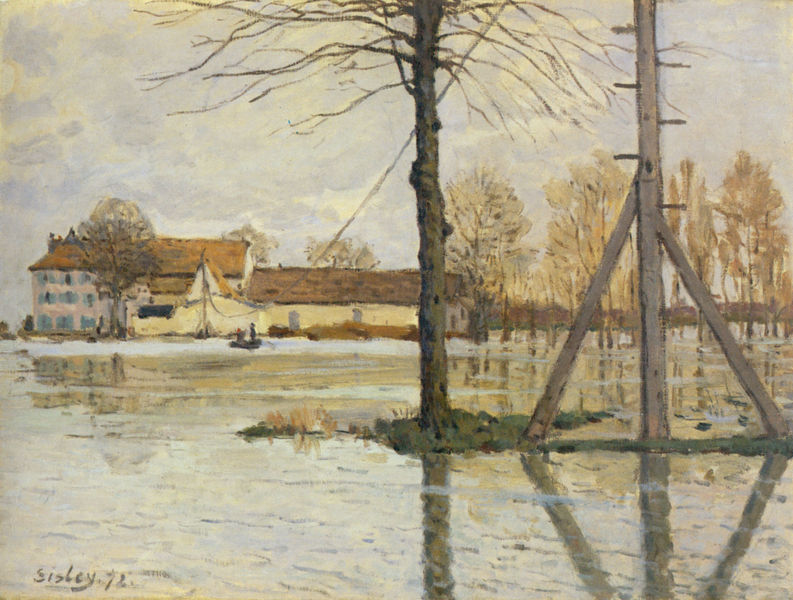
Titel: Le Bac de l'Ile de la Loge -- inondation
Künstler: Alfred Sisley
Standort: København
Institution: Ny Carlsberg Glyptotek
Schlagwörter: baum, blau, gemälde, himmel, wasser, wolken, bäume, fluss, gelb, grün, impressionismus, landschaft, ocker, see, ufer, äste, fenster, frankreich, grau, hell, licht, orange, dach, gebäude, gras, haus, rot, wiese, signatur, spiegel, horizont, häuser, spiegelung, gewässer, sonne, hochwasser, boot, kahn, hellblau, schiff, wellen, leine, mast, pointilismus, segelschiff, dorf, dächer, barun, herbst, hof, winter, läden, masten, strom, flut, reflexion, fensterladen, gerüst, kabel, seil, strommast, moos, gehöft, sisley, alfred sisley, fähre, telegraphenmast, wasserschloss, überflutung, überschwemmung, impressionist, bot, leitung, stromkabel, alfred, baz, wasser häuser, bazm, 72